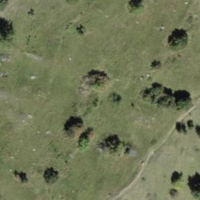
EUNIS habitat code: 26
Species observed at this site:
Clinopodium alpinum